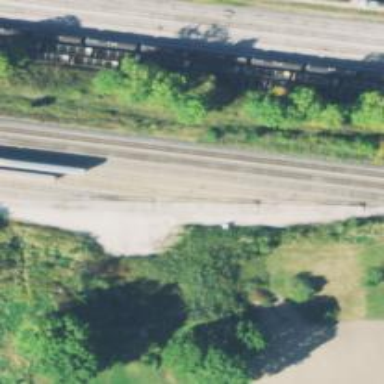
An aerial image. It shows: Railway yard used for servicing trains.